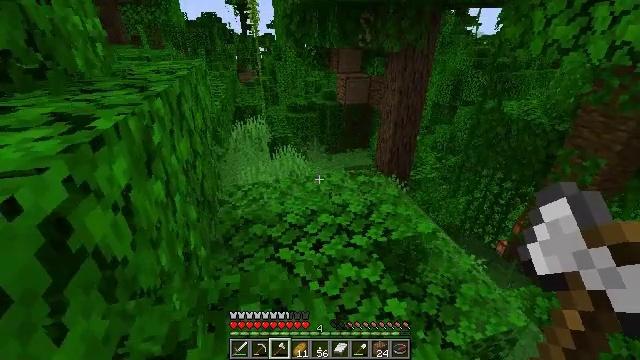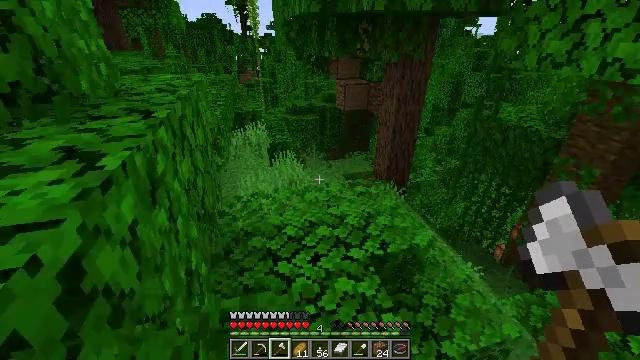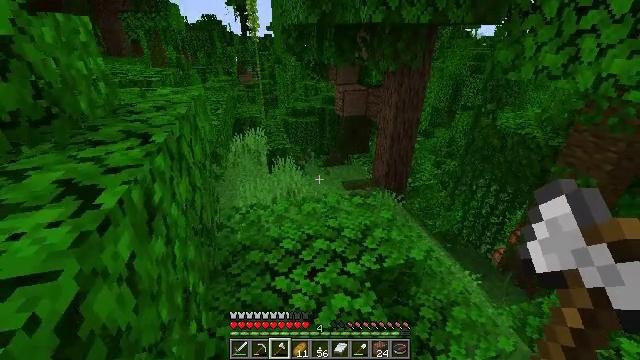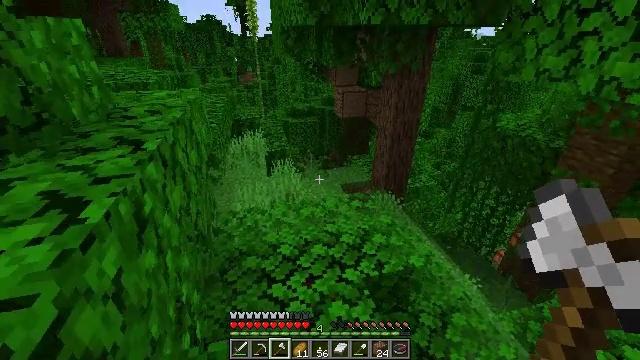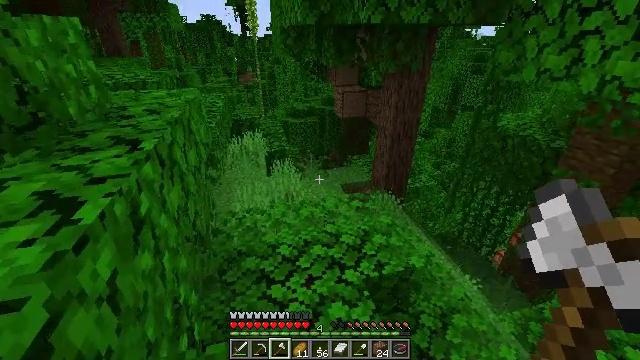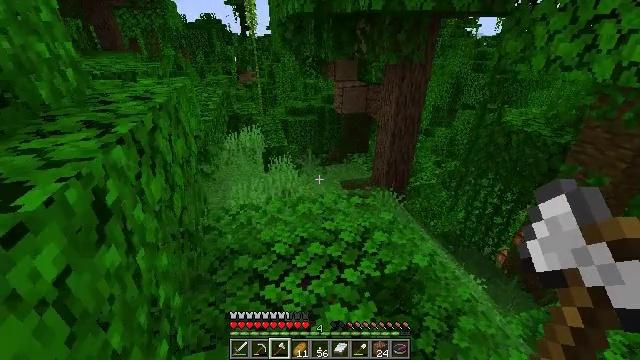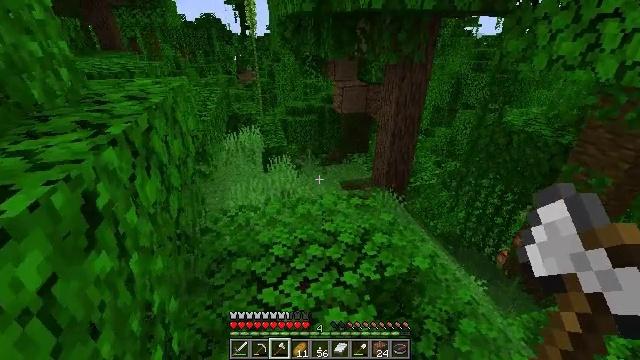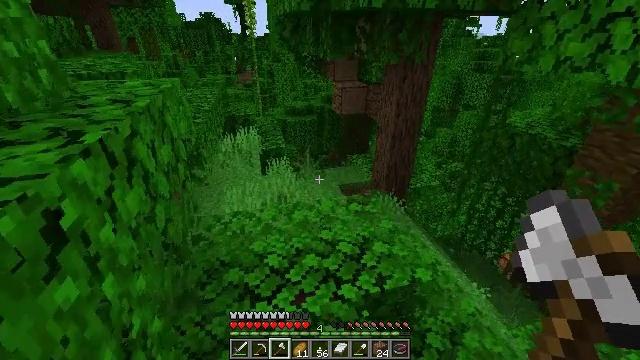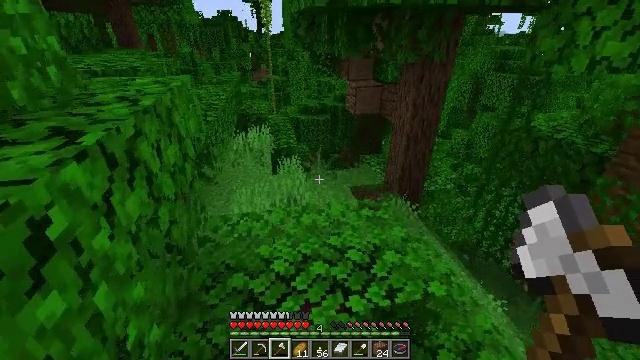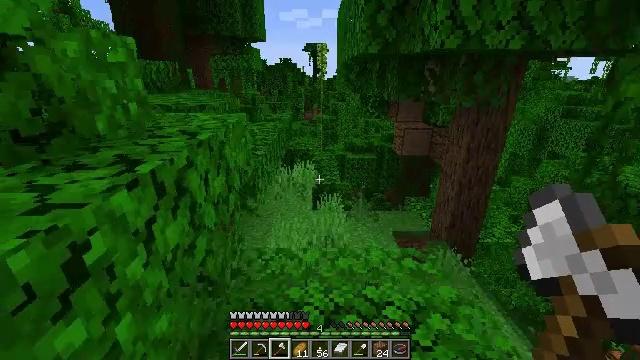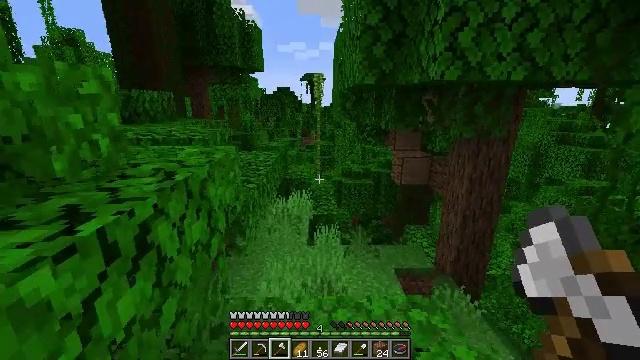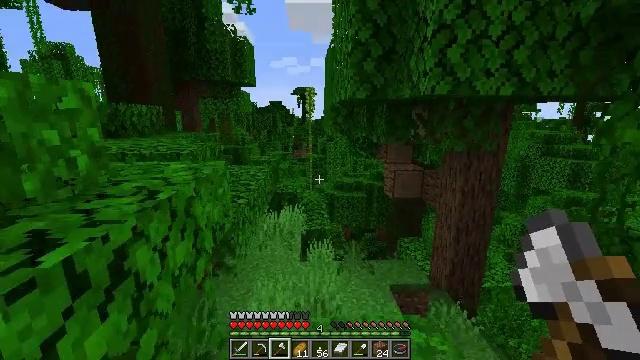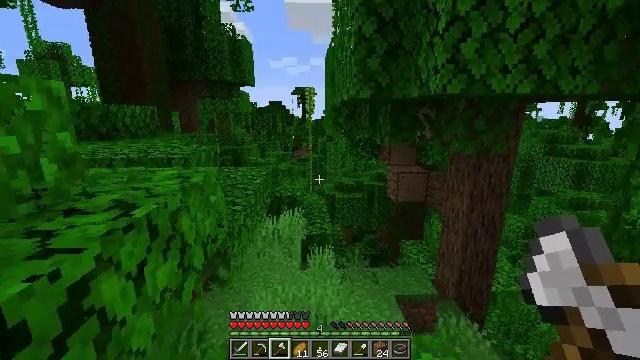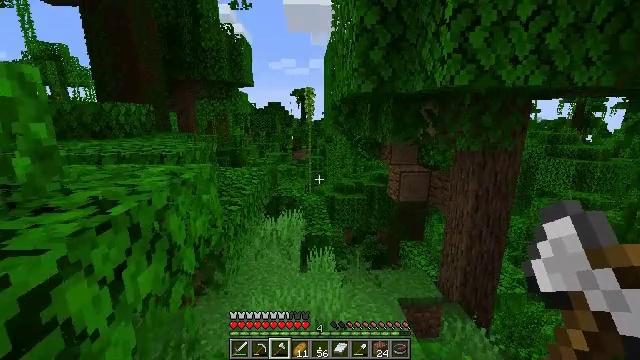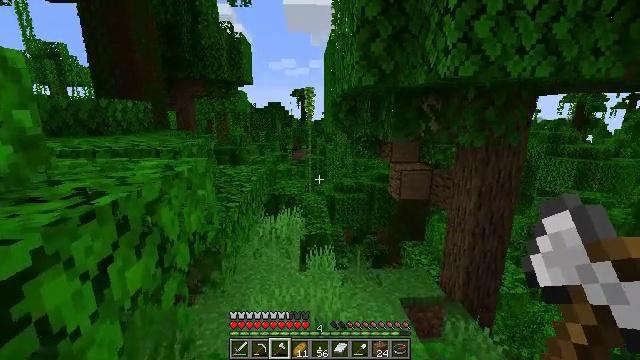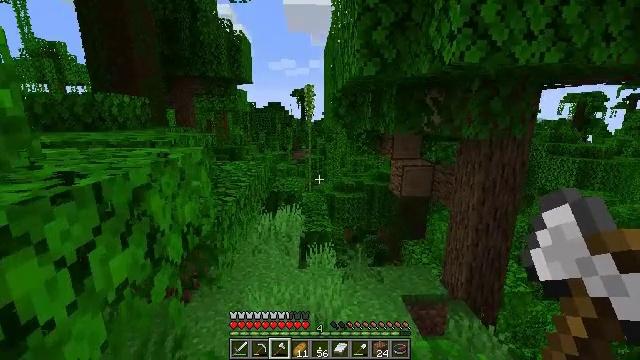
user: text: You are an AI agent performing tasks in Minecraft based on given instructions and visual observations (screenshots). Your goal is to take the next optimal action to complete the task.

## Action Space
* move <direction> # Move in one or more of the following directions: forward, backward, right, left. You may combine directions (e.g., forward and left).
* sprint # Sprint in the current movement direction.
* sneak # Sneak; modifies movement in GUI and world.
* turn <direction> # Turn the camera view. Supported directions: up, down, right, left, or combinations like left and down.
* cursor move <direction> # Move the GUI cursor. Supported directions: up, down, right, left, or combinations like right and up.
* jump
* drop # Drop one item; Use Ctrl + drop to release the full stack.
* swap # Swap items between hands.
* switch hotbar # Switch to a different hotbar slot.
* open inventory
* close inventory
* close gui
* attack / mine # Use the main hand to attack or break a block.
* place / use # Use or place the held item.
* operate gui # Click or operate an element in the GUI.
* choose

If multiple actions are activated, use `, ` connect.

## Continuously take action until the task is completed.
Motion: motion action
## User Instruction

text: Break the bamboo stalk.
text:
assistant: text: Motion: move forward
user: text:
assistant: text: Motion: move forward
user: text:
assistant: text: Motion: move forward
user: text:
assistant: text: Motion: move forward
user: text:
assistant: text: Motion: move forward
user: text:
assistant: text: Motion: move forward
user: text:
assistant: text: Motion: move forward
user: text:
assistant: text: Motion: move forward, turn left
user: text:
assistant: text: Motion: move forward, turn left and up
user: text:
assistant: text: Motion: move forward, turn up
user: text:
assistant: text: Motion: move forward, turn right and up
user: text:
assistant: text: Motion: move forward
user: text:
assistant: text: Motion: move forward
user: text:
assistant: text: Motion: move forward
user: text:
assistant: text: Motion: move forward
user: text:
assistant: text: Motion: move forward
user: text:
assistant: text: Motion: move forward
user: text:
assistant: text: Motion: move forward
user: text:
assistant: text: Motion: move forward
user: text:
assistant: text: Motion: move forward
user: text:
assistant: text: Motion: move forward and move left
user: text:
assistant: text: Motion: move forward and move left
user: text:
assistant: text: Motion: move forward and move left
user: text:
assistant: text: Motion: move forward and move left
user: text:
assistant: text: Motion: move forward and move left
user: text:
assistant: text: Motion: move forward
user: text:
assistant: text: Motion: move forward
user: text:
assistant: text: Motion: move forward
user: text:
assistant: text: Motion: move forward, turn down
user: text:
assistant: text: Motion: move forward, turn down